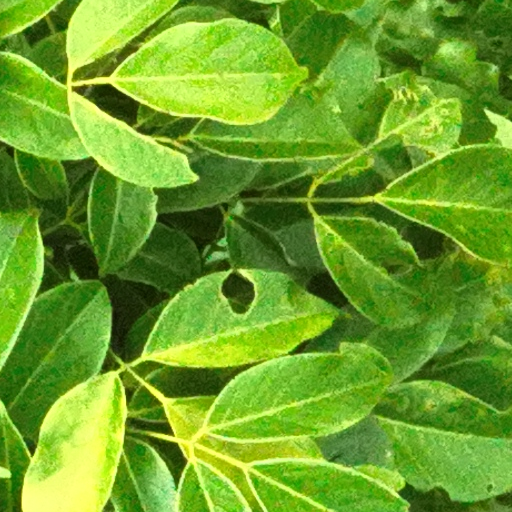
Species: Lonchocarpus heptaphyllus
GBIF accepted scientific name: Lonchocarpus heptaphyllus
Crown area (m\u00b2): 44.357